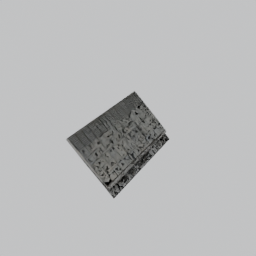
Label: architecture